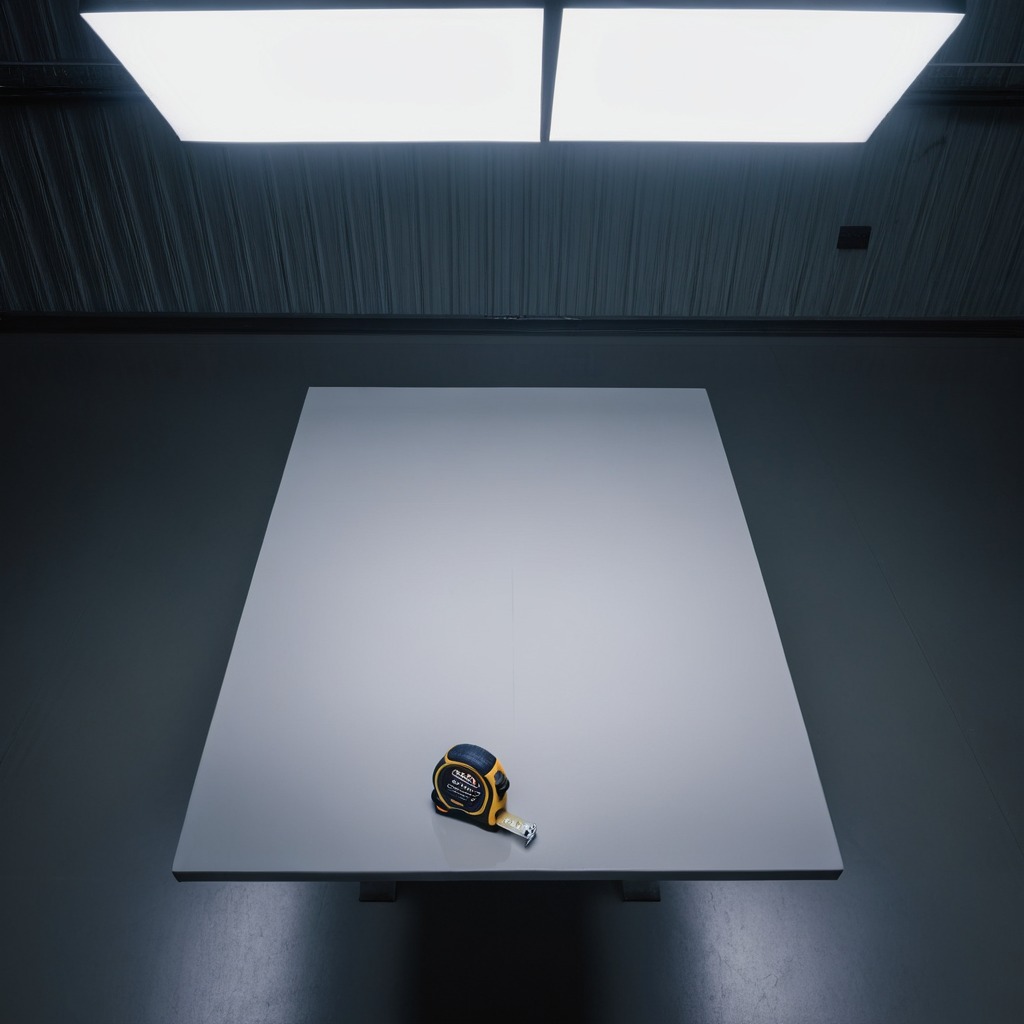
A measuring tape lies on a clean empty table in a basement in the evening soft directional lighting on the tabletop realistic grain studio-quality clarity centered framing